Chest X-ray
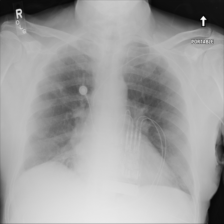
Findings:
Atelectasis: negative
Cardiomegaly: negative
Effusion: negative
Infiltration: negative
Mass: negative
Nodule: negative
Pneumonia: negative
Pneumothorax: negative
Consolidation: negative
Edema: negative
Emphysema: negative
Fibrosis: negative
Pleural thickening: negative
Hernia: negative